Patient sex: M
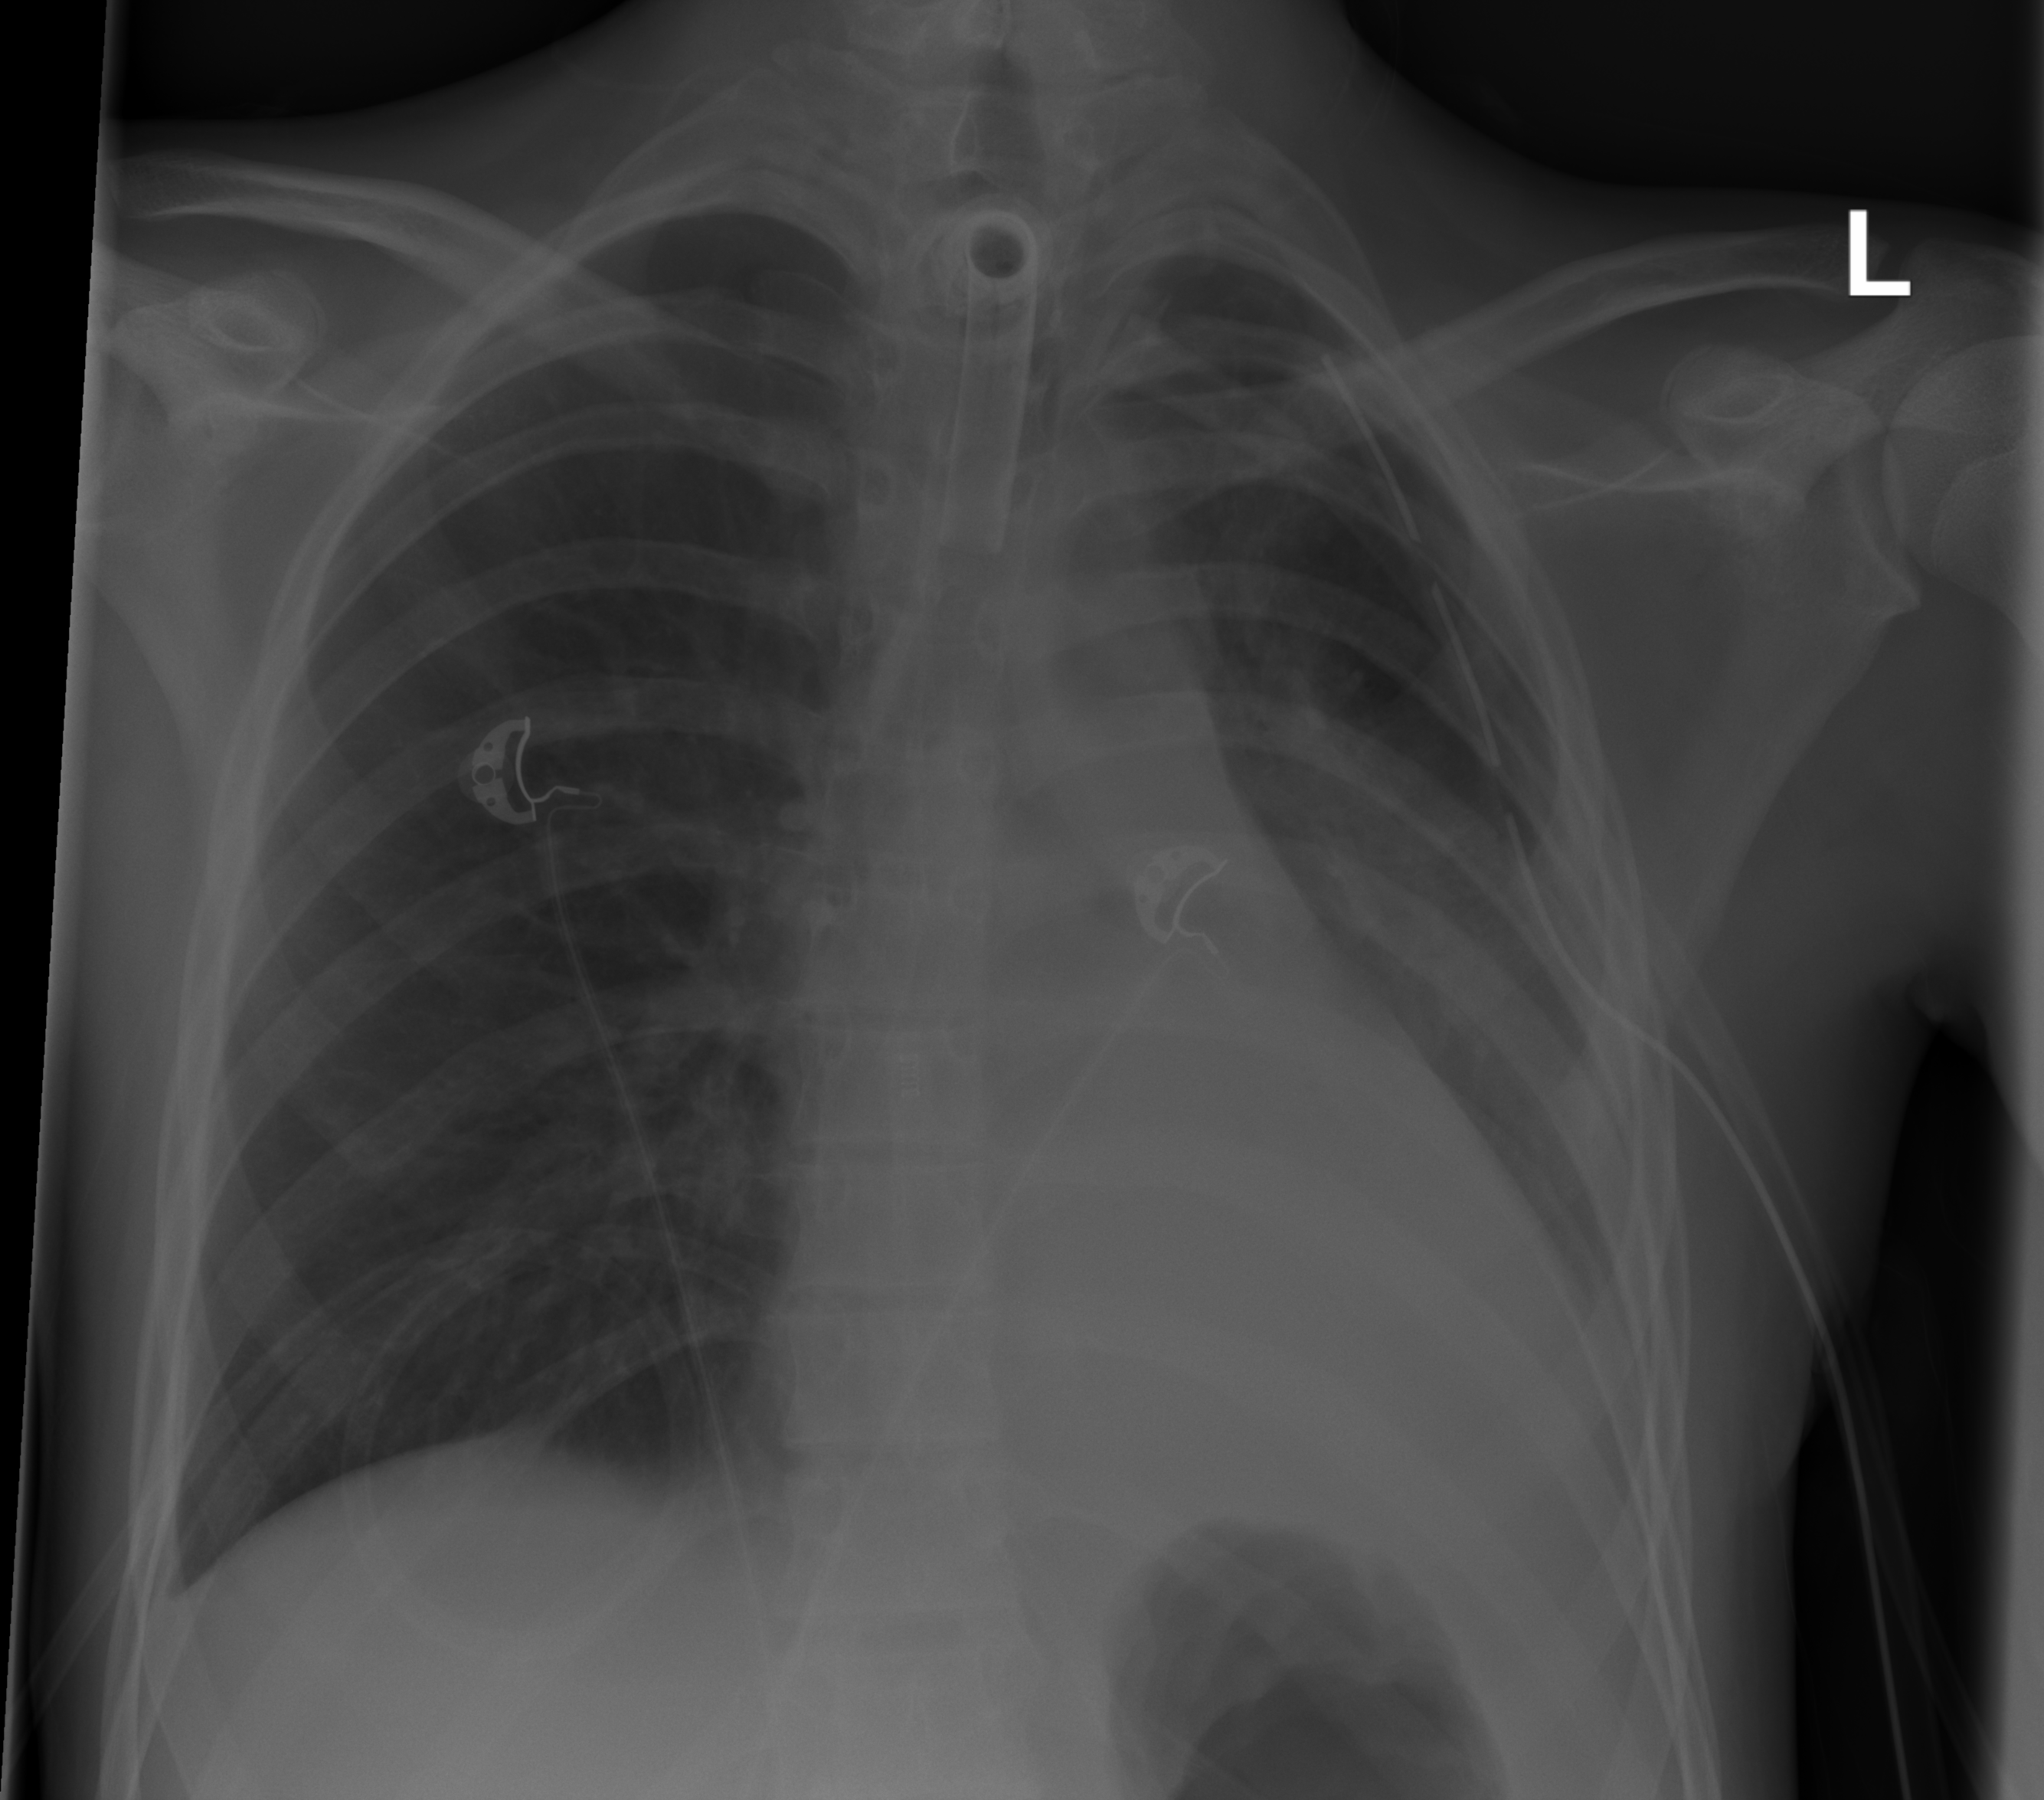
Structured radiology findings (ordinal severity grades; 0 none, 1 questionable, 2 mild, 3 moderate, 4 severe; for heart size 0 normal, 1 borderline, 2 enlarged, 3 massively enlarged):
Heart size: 2
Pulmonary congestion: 0
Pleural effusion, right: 0
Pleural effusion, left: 3
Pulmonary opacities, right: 0
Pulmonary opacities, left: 1
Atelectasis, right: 0
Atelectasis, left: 2